Question: Please take a look at this simple SQL server database :

What I want is, I want to create a summary with only 3 column, here is the code:
'''
select ProductID, Name,
*code* as CountString
from product
where Name in ('this', 'is', 'count', 'example')
'''
I want the result to have 3 column, and the column "CountString" is the total number of string that matches ('this','is', 'count', 'example'). Here is the result I want :
<URL>
So for example, I want the Countstring for ProductID 1 is 4, because it contains all of 4 words.
If you can solve this, it would be amazing!
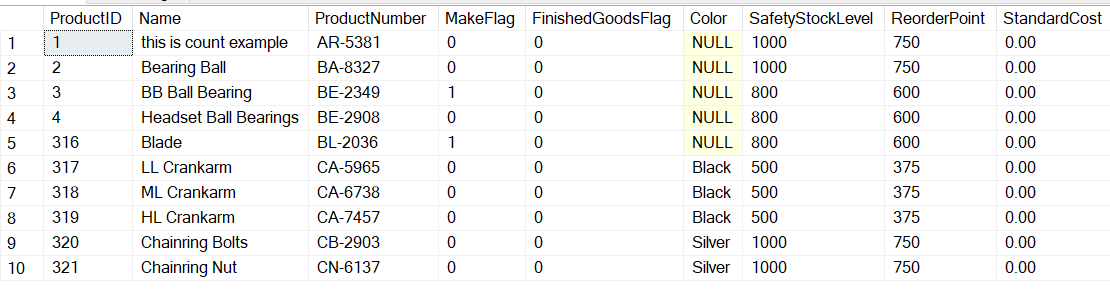
Answer: If I understand correctly:
'''
select ProductID, Name,
( (case when Name like '%this%' then 1 else 0 end) +
(case when Name like '%is%' then 1 else 0 end) +
(case when Name like '%count%' then 1 else 0 end) +
(case when Name like '%example%' then 1 else 0 end)
) as CountString
from product;
'''
Note: Any 'Name' that has "this" also has "is".
If "words" are separated by spaces (and only spaces), you can do:
'''
select ProductID, Name,
( (case when concat(' ', Name, ' ') like '% this %' then 1 else 0 end) +
(case when concat(' ', Name, ' ') like '% is %' then 1 else 0 end) +
(case when concat(' ', Name, ' ') like '% count %' then 1 else 0 end) +
(case when concat(' ', Name, ' ') like '% example %' then 1 else 0 end)
) as CountString
from product;
'''